Aerial crown-view tile of a tropical tree (Barro Colorado Island, Panama), acquired 20240918:
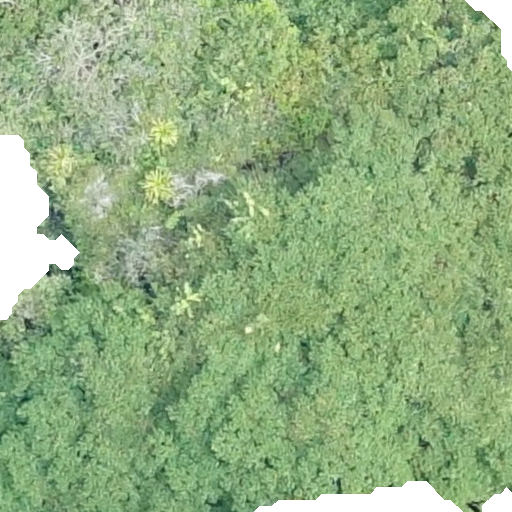
Species: Tachigali panamensis
GBIF accepted scientific name: Tachigali panamensis
Crown area: 510.442 m²